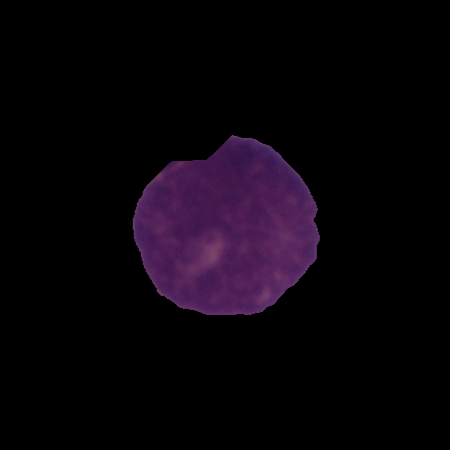
Label: cancer